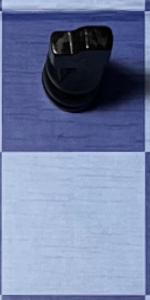
Label: Empty